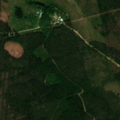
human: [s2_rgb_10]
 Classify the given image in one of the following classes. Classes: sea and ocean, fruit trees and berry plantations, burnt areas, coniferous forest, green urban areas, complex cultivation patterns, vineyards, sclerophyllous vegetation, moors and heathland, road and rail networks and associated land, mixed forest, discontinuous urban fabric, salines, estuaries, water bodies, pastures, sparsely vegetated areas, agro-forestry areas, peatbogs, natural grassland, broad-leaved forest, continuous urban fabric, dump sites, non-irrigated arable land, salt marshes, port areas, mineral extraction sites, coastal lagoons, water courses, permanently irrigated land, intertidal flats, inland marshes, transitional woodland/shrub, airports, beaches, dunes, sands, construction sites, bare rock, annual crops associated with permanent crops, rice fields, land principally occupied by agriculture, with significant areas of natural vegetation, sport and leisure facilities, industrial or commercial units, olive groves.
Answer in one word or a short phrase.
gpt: coniferous forest, mixed forest, transitional woodland/shrub